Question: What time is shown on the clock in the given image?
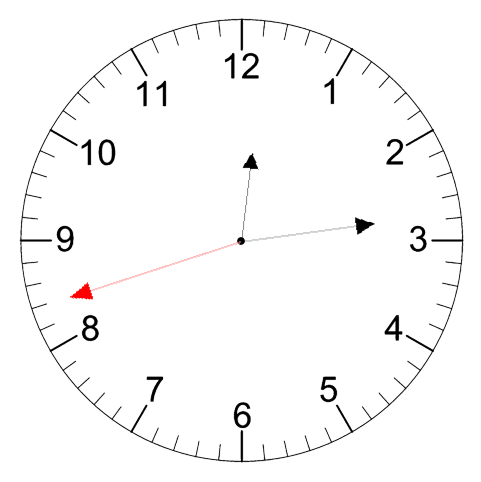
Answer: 12:13:42